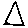
Label: triangle